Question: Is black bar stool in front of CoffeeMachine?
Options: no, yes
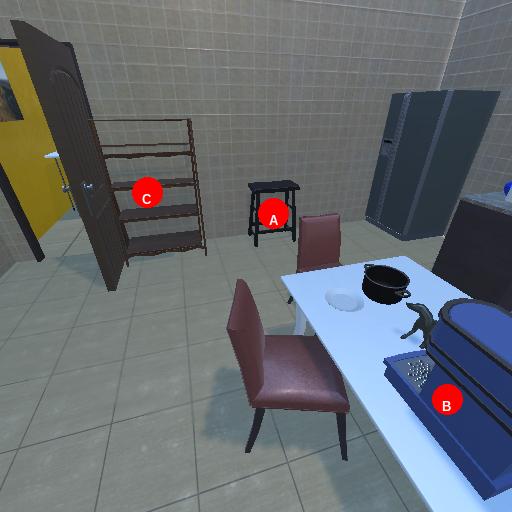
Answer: no